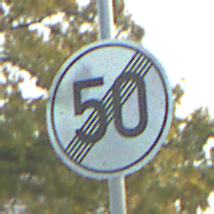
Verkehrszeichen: EndeGeschwindigkeit50
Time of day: MorningAfternoon
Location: Outdoor (Urban)
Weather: PartlyCloudy
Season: NotSpecified
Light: Natural